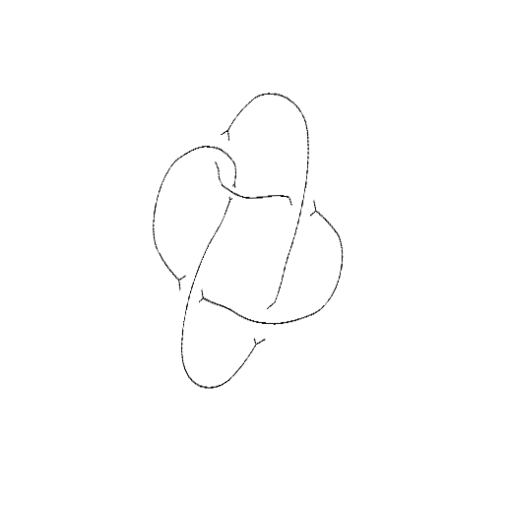
Crossing number: 5